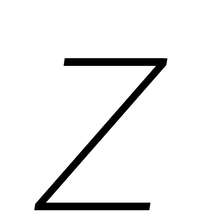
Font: Roboto-Italic_Thin_Italic